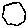
Label: hexagon